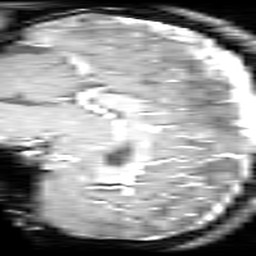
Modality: inplaneT1
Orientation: sagittal
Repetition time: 0.2 s
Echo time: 0.0036 s